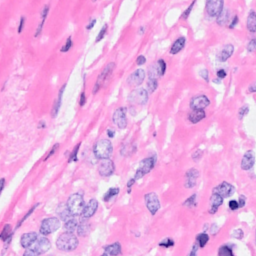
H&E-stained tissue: Breast